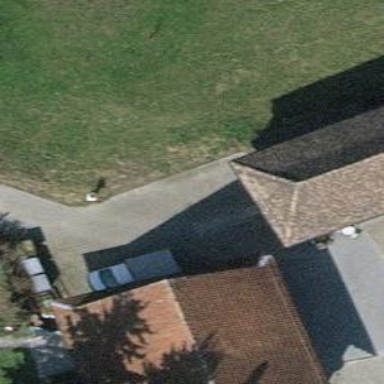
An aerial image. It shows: Driveway.